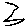
Label: zigzag